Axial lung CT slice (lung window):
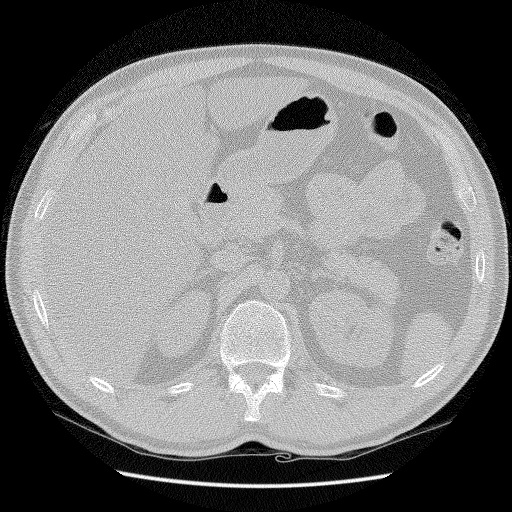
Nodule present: no